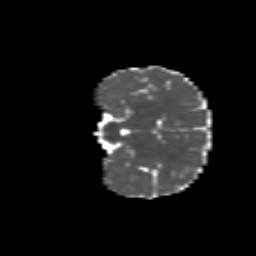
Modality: MD
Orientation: coronal
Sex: female
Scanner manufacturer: siemens
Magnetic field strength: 3 T
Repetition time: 5 s
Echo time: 0.071 s